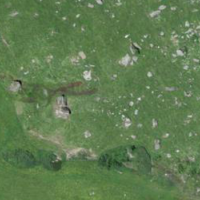
EUNIS habitat code: 26
Species observed at this site:
Clinopodium alpinum